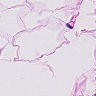
Metastatic tissue present: no